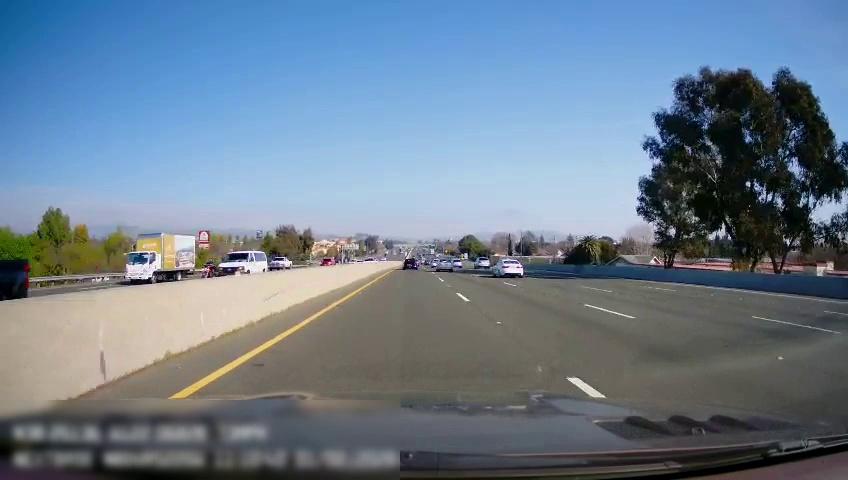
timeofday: Day
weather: Sunny
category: Drivable Space
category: Drivable Space
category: Vehicles | Other LV
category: Vehicles | Truck
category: Motorbikes
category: Vehicles | Van
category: Vehicles | Truck
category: Vehicles | Car
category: Vehicles | Car
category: Vehicles | Car
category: Vehicles | Car
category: Vehicles | Car
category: Vehicles | SUV
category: Vehicles | Car
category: Vehicles | SUV
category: Vehicles | Car
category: Lanes | Alternate Lane
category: Lanes | Current Lane
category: Lanes | Current Lane
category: Lanes | Alternate Lane
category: Lanes | Alternate Lane
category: Lanes | Alternate Lane
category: Lanes | Opposite Lane
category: Lanes | Opposite Lane